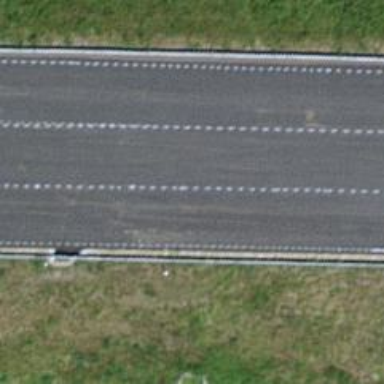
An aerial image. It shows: Primary highway with asphalt surface. There is lane designated for cycling on the left side.